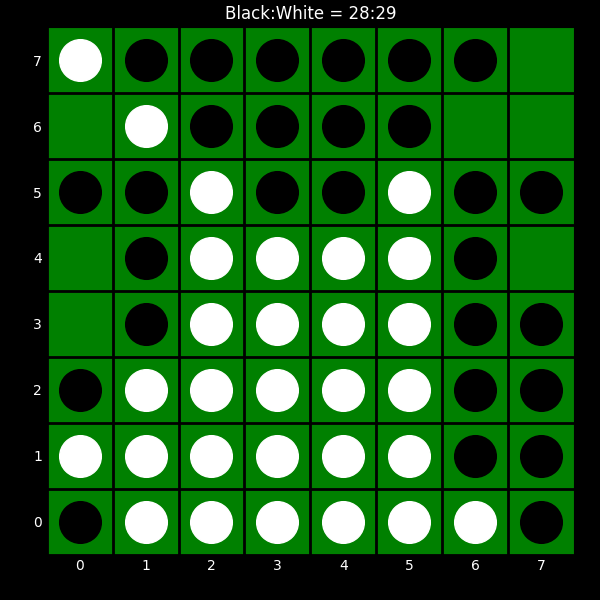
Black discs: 28
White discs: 29